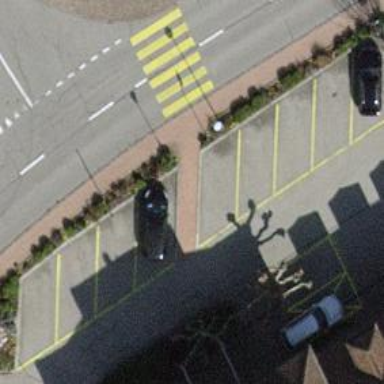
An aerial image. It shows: Parking area.